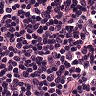
Metastatic tissue present: no